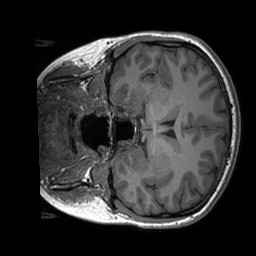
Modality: T1w
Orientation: coronal
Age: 18
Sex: female
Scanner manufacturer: siemens
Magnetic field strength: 3 T
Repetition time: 1.9 s
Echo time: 0.00227 s